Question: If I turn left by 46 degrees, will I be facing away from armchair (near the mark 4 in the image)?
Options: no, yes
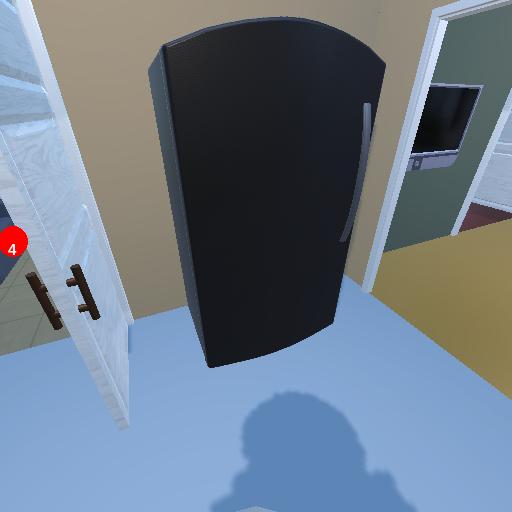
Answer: no